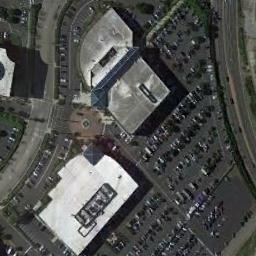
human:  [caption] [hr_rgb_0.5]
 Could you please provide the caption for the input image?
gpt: There are several buildings next to the parking lot .

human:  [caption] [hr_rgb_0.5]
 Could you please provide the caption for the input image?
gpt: Seven rows of cars were parked in the parking lot .

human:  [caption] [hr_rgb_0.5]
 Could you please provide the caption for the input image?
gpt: The parking lot is full of cars next to some buildings .

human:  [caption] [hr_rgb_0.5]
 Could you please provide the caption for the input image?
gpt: The parking lot has lots of cars arranged neatly in lines and some buildings are surrounded by the parking lot .

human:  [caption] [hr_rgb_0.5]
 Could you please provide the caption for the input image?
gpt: There are many cars and three buildings on the parking lot .